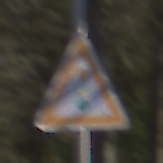
Verkehrszeichen: Lichtzeichenanlage
Umgebung: Outdoor, Nature
Tageszeit: MorningAfternoon
Wetter: Clear
Licht: Natural
Jahreszeit: Winter
Kontrast: HighContrast